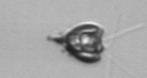
Label: Pyramimonas_longicauda